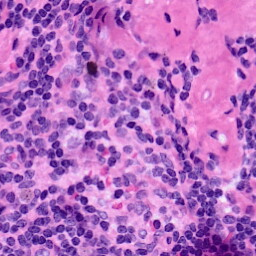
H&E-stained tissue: LymphNode